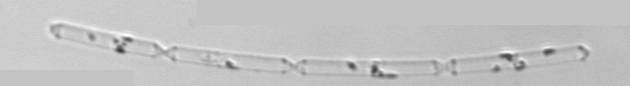
Label: Cerataulina_pelagica